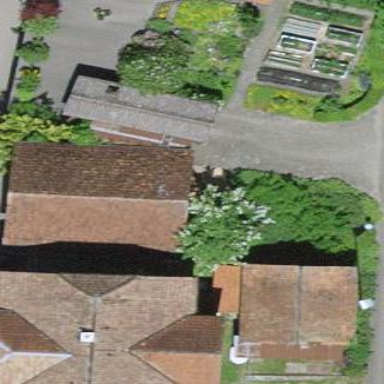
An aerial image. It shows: Garage.